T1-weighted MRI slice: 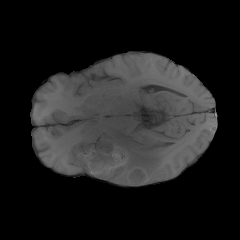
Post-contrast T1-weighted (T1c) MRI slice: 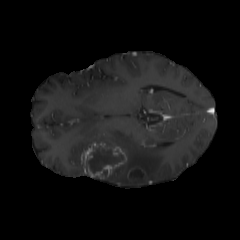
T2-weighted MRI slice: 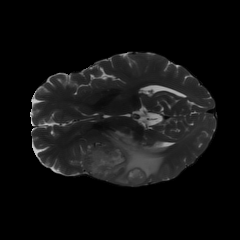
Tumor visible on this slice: yes